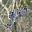
Label: 4